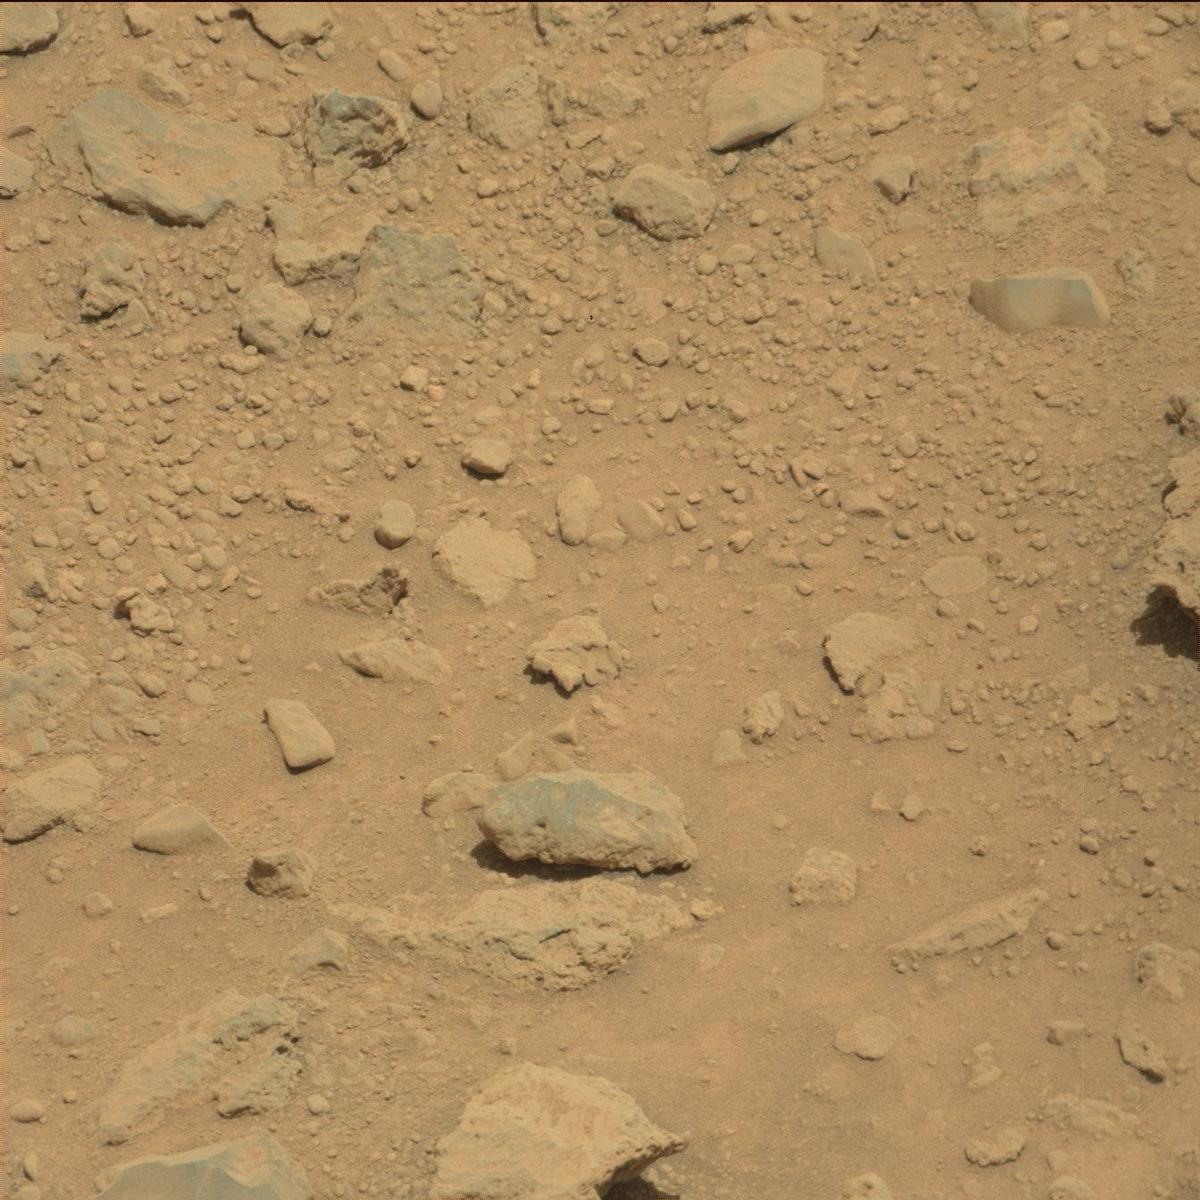
Terrain classes present: Bedrock, Rock, Sand / Soil